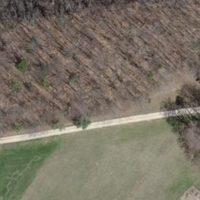
EUNIS habitat code: 44
Species observed at this site:
Melittis melissophyllum
Cephalanthera longifolia
Salvia pratensis